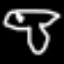
Label: mushroom